Pattern: Skew
Description: Randomly skew an image by a certain angle.
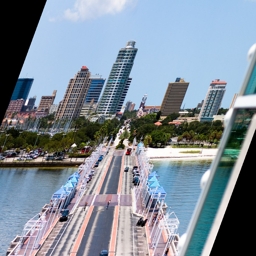
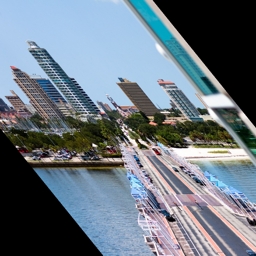
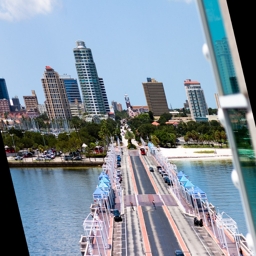
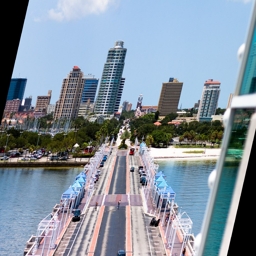